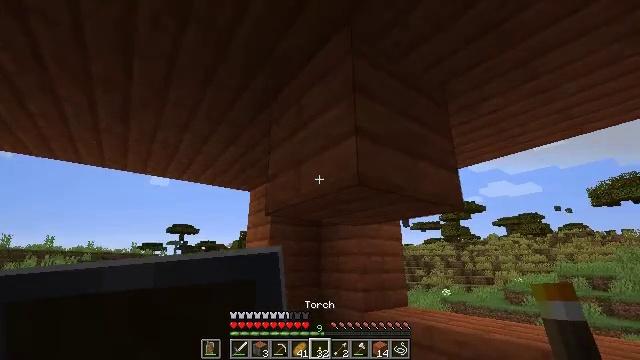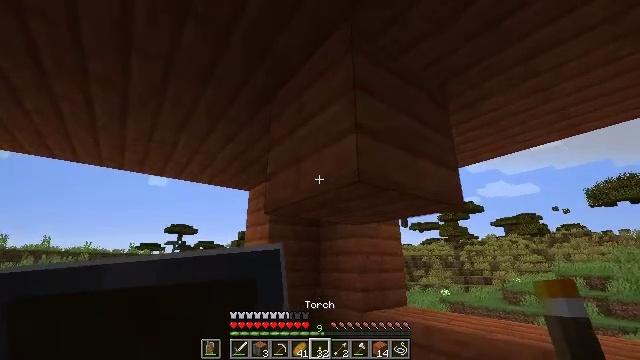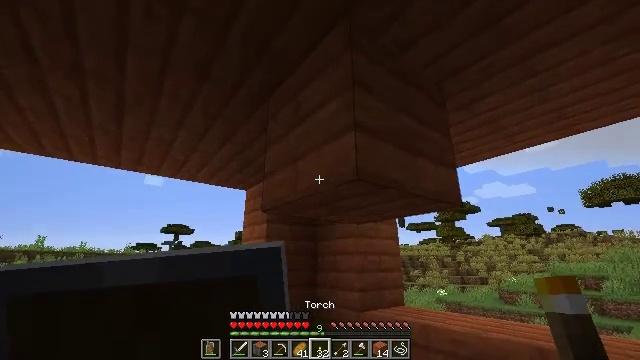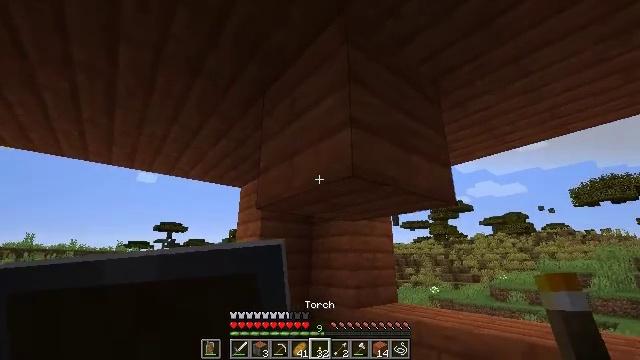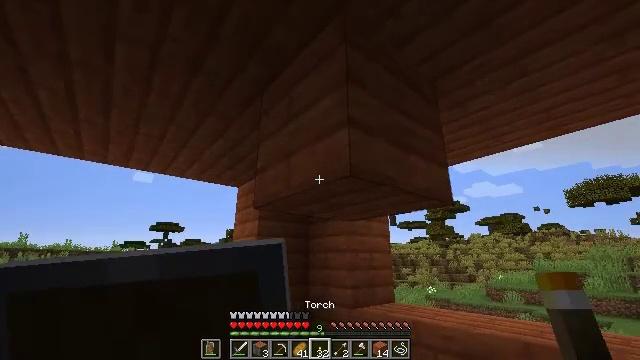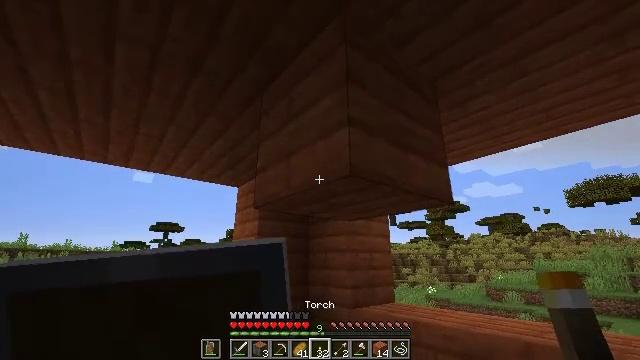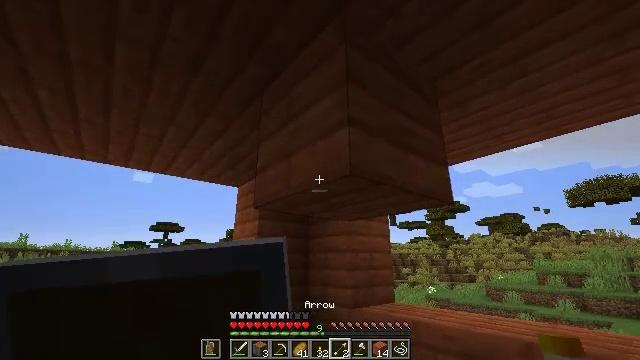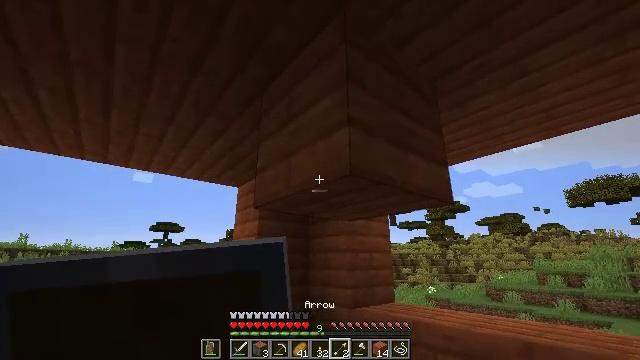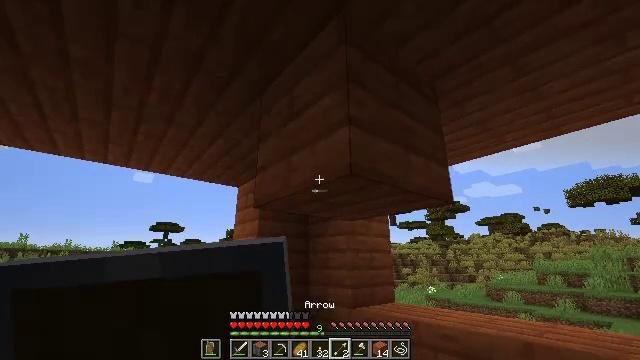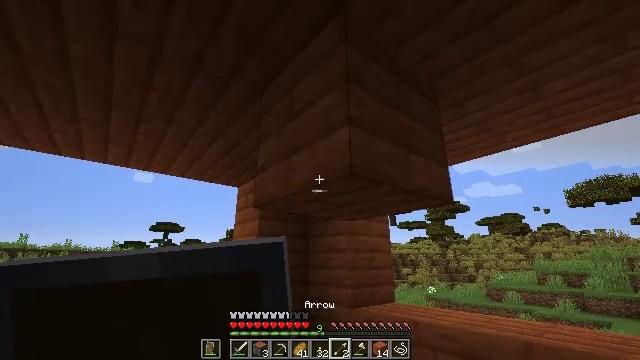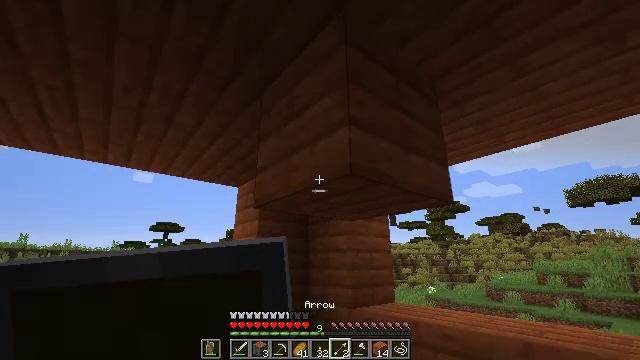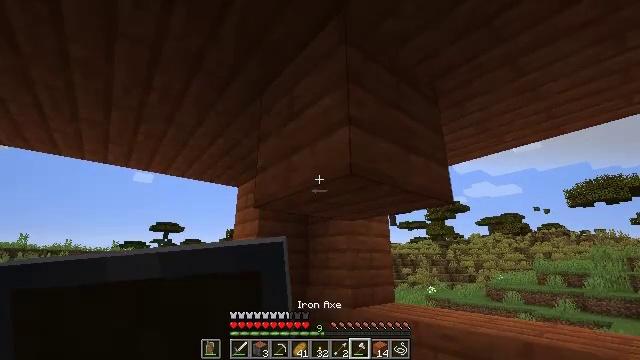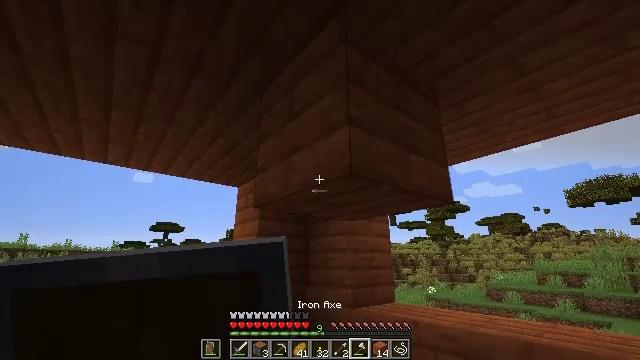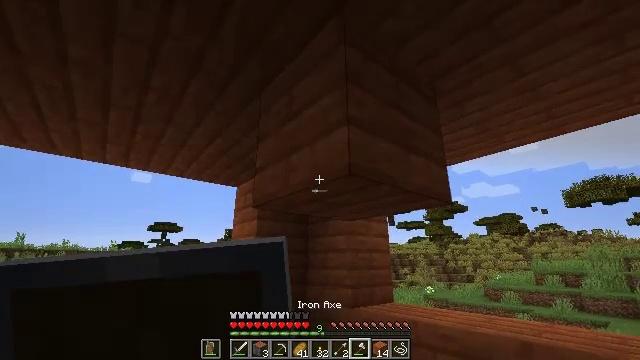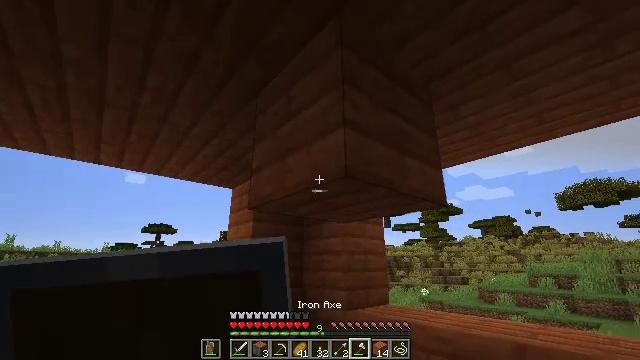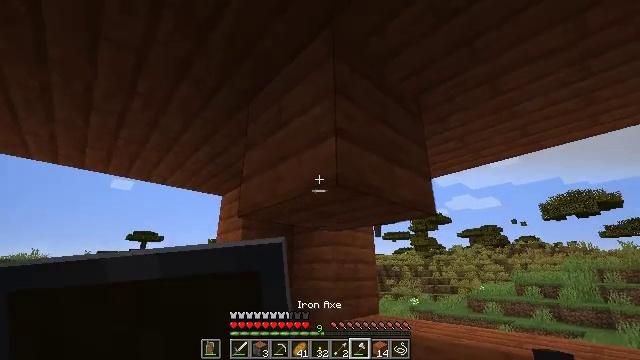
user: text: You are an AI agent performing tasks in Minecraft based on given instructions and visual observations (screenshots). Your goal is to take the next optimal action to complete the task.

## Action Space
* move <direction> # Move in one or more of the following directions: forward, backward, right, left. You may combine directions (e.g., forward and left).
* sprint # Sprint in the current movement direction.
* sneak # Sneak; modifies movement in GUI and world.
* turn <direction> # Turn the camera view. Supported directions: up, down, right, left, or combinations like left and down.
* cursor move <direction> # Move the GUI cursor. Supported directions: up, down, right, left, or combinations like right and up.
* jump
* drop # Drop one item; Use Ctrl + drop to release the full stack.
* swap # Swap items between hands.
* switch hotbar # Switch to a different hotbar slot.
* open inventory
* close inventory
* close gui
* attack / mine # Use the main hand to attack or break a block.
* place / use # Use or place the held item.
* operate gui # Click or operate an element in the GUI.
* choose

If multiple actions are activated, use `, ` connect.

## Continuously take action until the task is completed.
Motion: motion action
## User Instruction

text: Collect acacia planks from a structure.
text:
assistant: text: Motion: no_op
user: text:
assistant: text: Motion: no_op
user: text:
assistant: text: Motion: turn right
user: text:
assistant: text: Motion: no_op
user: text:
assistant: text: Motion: no_op
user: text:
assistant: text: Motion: no_op
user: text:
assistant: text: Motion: no_op
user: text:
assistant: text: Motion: no_op
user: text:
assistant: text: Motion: no_op
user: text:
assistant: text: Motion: no_op
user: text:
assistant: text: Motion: no_op
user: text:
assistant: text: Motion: no_op
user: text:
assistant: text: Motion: no_op
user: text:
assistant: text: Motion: no_op
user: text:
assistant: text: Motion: turn right and up
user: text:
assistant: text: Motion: turn up, attack / mine
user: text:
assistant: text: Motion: attack / mine
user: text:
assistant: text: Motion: attack / mine
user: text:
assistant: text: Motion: attack / mine
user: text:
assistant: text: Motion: attack / mine
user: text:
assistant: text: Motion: attack / mine
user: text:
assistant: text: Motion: attack / mine
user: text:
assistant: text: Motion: attack / mine
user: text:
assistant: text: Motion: attack / mine
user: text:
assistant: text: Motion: attack / mine
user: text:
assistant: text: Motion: attack / mine
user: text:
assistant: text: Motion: attack / mine
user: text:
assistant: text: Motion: attack / mine
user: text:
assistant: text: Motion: attack / mine
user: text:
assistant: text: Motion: attack / mine